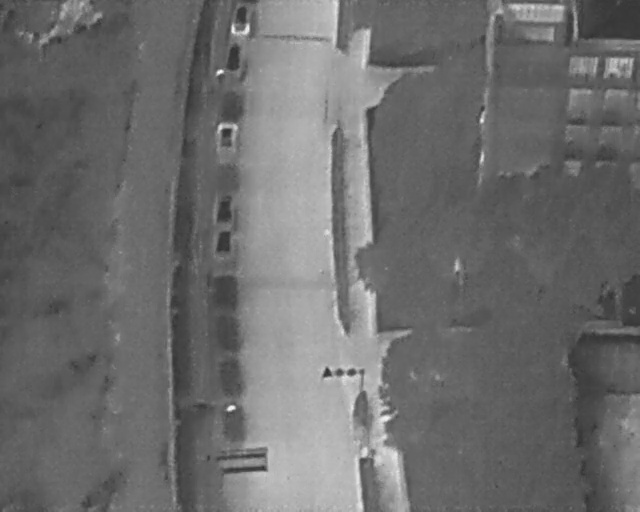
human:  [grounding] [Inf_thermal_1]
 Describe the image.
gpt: In the satellite image, there is  <ref>2 small car </ref> <box>[[32, 46, 37, 49, 2], [32, 39, 37, 42, 2]]</box> located at center,  <ref>3 small car </ref> <box>[[33, 24, 37, 29, 2], [34, 9, 38, 12, 9], [35, 2, 39, 5, 7]]</box> located at top.